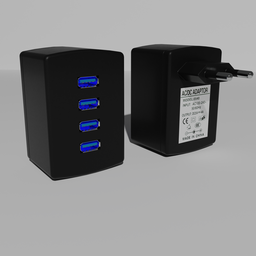
Label: electronics